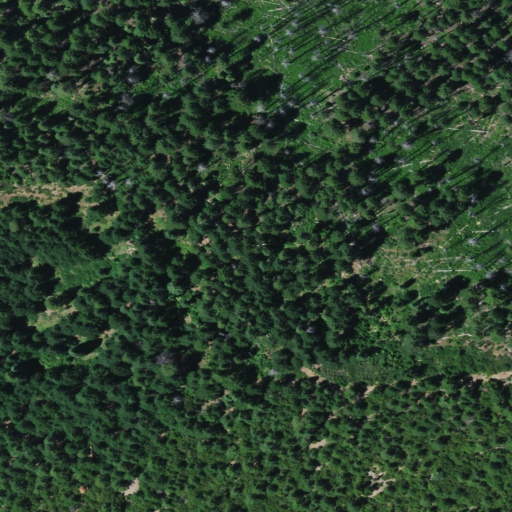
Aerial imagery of gap in California named Chris Gap containing evergreen forest, shrub, and open development